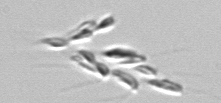
Label: Dinobryon